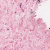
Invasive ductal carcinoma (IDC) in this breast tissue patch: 0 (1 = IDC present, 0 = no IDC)